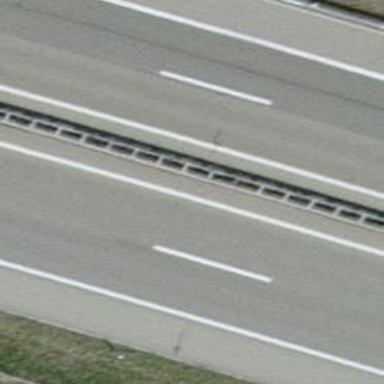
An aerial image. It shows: Asphalt motorway.